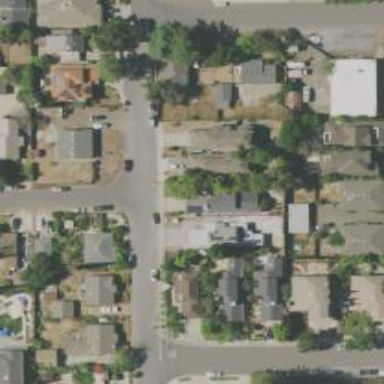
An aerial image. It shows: Residential road with sidewalk on the left.